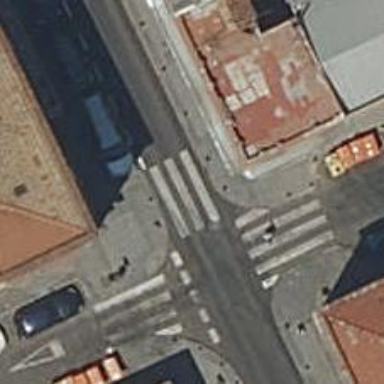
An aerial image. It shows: Uncontrolled road crossing.